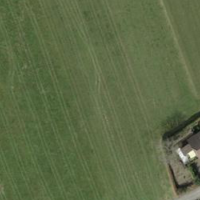
EUNIS habitat code: 52
Species observed at this site:
Alnus glutinosa